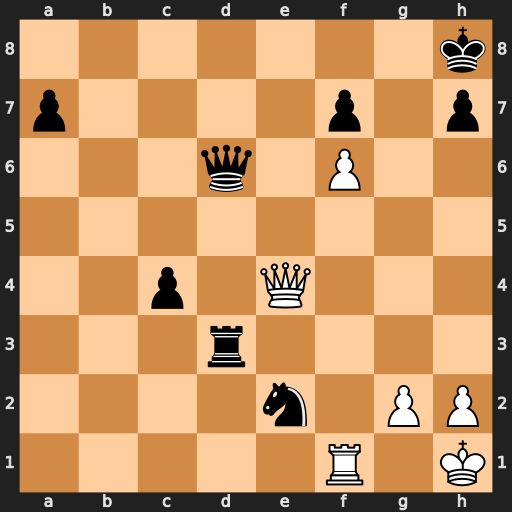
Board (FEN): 7k/p4p1p/3q1P2/8/2p1Q3/3r4/4n1PP/5R1K
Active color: w
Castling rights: -
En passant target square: -
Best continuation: Qe8+ Qf8 Qxf8#